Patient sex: F
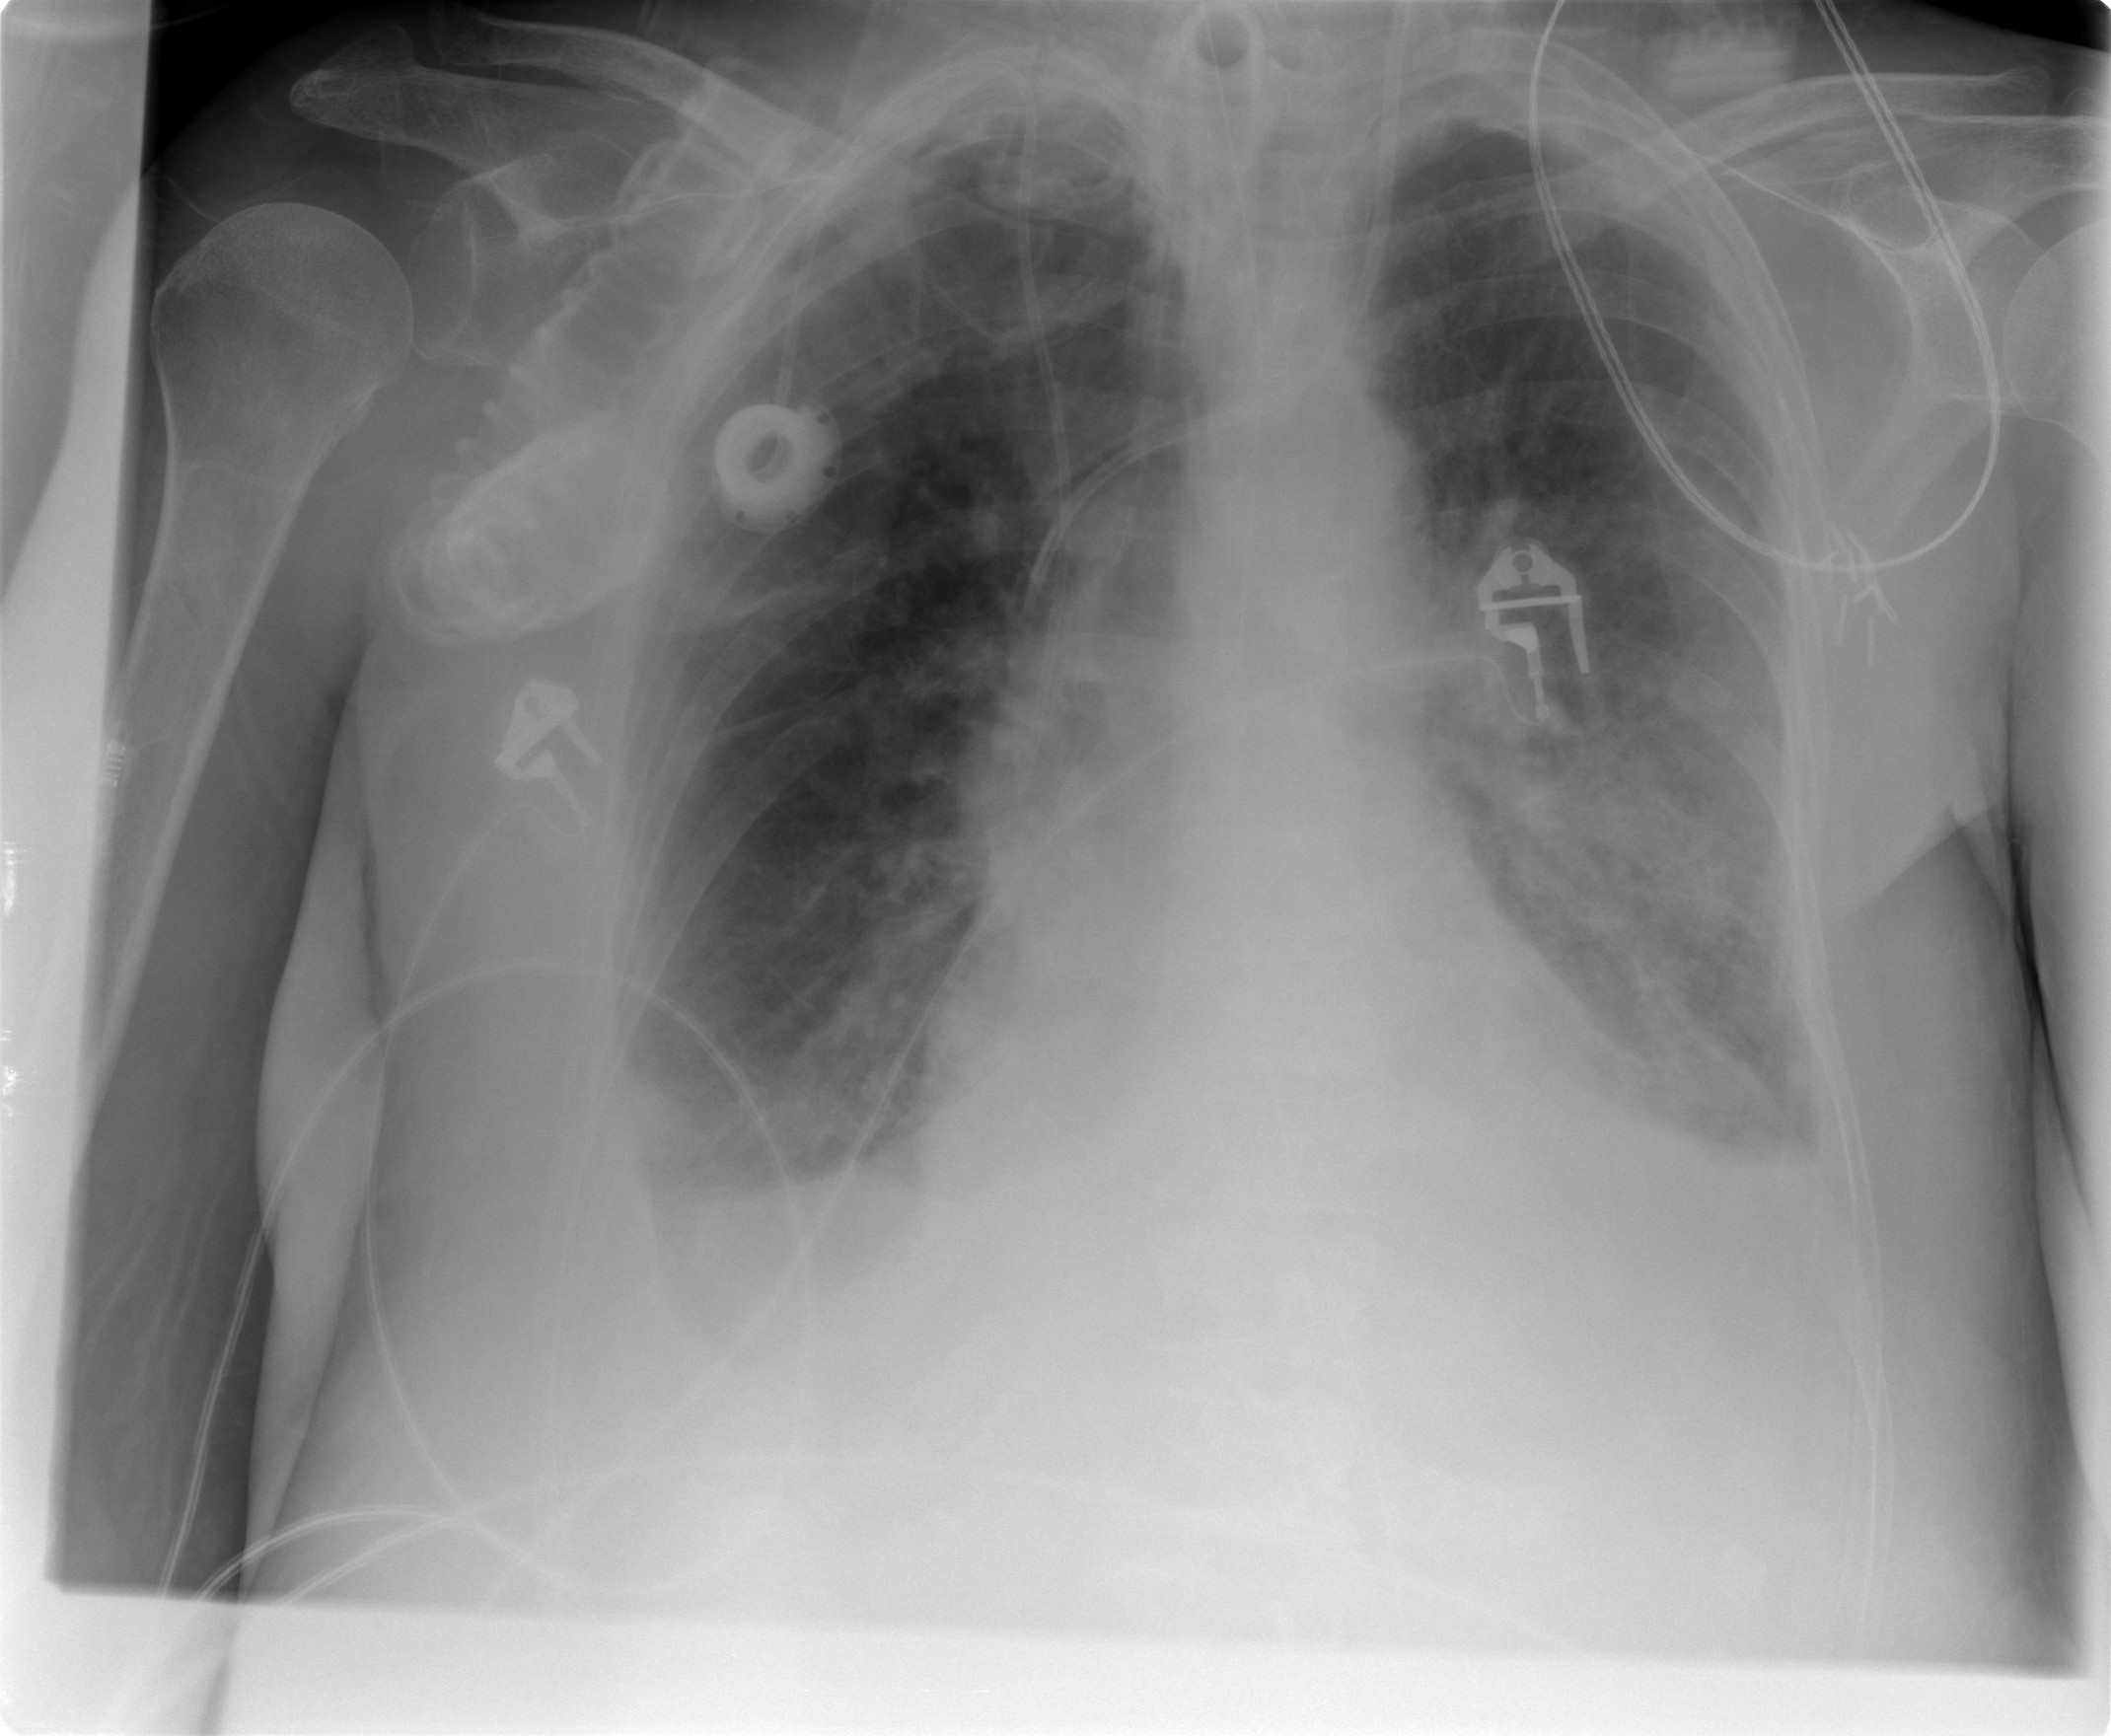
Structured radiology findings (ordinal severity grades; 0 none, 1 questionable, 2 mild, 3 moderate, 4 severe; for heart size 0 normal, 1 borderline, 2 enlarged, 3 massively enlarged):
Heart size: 0
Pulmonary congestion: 2
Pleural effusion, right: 2
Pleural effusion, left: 2
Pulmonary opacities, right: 0
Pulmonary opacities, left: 2
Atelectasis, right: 2
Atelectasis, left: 2